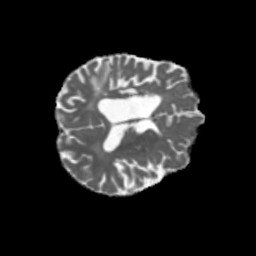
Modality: MD
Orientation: axial
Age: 70
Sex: male
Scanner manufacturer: siemens
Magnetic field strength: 3 T
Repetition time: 5.47 s
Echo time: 0.0854 s